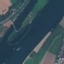
Land use / land cover class: River